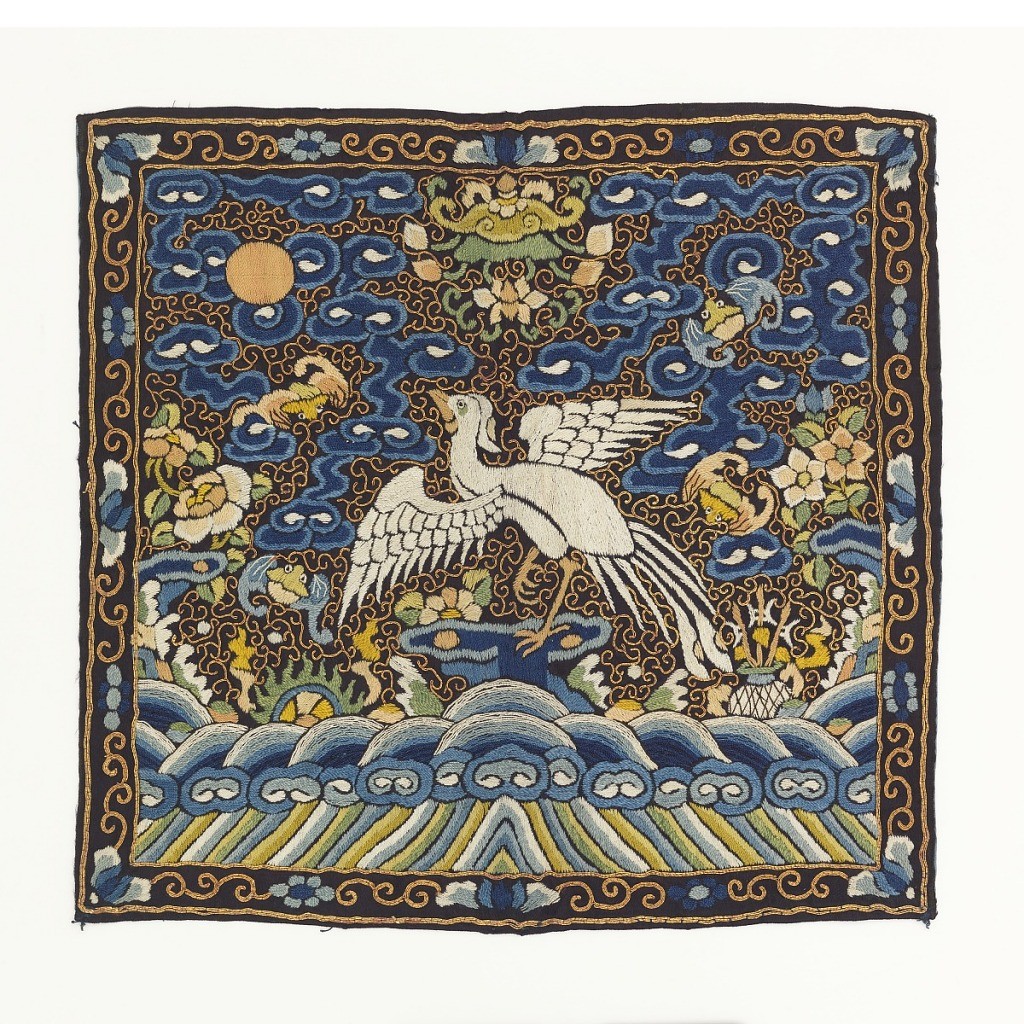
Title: Rank badge
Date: mid- 19th century
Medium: silk and metallic embroidery on silk foundation Technique: embroidered with satin and couching stitches on satin weave
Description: Rank badge for a civil official. Embroidered silk showing a bird facing a sun disk. Ground of clouds with diagonal lines at bottom and scroll border. Lined with blue silk.